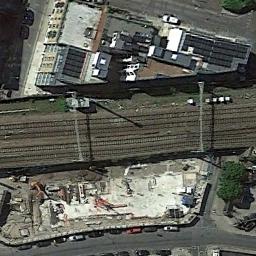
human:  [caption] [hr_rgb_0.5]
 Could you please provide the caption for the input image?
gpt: Several buildings of different shapes are beside the railway .

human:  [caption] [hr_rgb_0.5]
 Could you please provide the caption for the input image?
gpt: There are three parallel railway lines here .

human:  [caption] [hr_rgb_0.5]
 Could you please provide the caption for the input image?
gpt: These railways are between some buildings and a clearing .

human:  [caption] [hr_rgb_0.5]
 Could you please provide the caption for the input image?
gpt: The railway is next to some houses .

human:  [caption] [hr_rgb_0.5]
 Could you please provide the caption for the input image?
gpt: There are some buildings beside the railway .